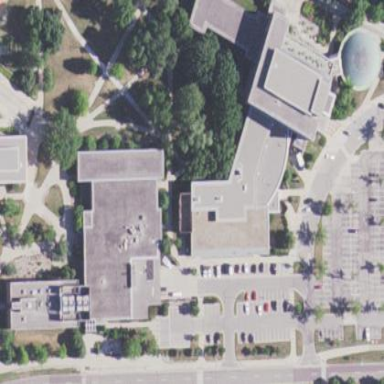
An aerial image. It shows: University building.